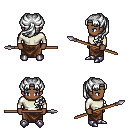
a pixel art fantasy rpg character, male body template, human, dark skin, white long-sleeve shirt, robe skirt, white princess hairstyle, metal boots, spear, four views (front, back, left, right), 2x2 character sprite sheet, small pixel art, hard edges, no anti-aliasing